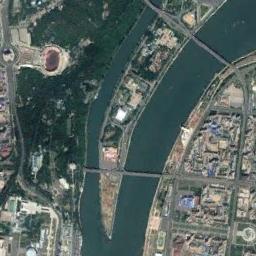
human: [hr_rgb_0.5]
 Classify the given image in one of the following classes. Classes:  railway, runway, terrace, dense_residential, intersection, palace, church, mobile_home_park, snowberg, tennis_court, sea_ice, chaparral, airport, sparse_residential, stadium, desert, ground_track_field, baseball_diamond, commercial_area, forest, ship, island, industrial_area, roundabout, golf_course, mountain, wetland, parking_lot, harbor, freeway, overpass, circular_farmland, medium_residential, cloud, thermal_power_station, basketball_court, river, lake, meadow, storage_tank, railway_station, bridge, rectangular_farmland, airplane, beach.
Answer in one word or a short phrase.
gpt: river